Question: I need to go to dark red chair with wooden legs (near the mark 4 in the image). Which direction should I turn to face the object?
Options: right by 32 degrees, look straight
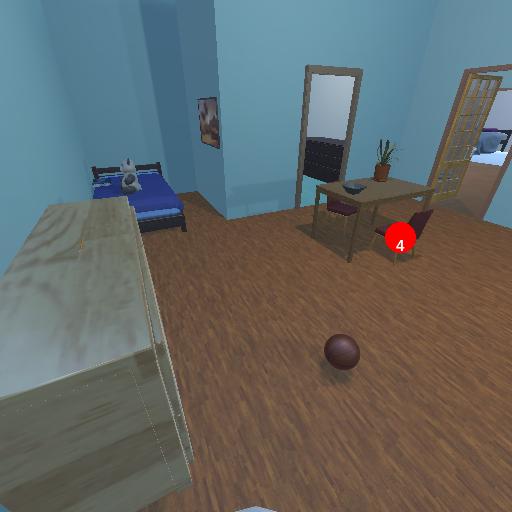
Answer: right by 32 degrees